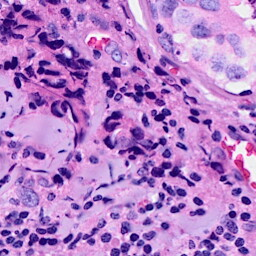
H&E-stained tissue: Breast